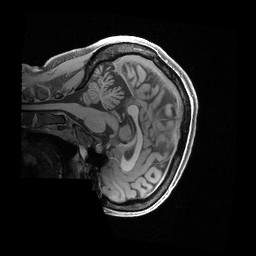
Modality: T1w
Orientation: sagittal
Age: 39
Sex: female
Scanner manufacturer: siemens
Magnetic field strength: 3 T
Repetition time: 2.4 s
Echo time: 0.00222 s